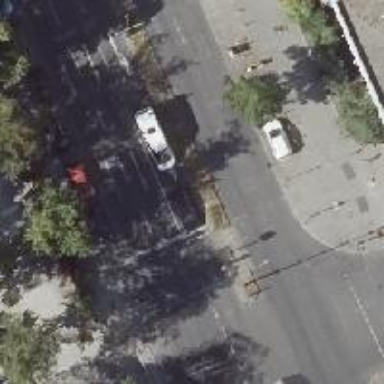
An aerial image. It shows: Secondary road with asphalt surface. There is parallel on-street parking on the right lane.